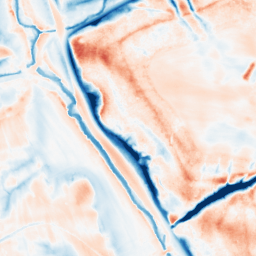
Category: multiscale
Decomposition family: dog_multiscale
Decomposition parameters: sigma_ratio: 1.6
n_scales: 6
base_sigma: 0.5
Upsampling method: bicubic_16x
Upsampling parameters: scale: 16
Upsampling scale: 16